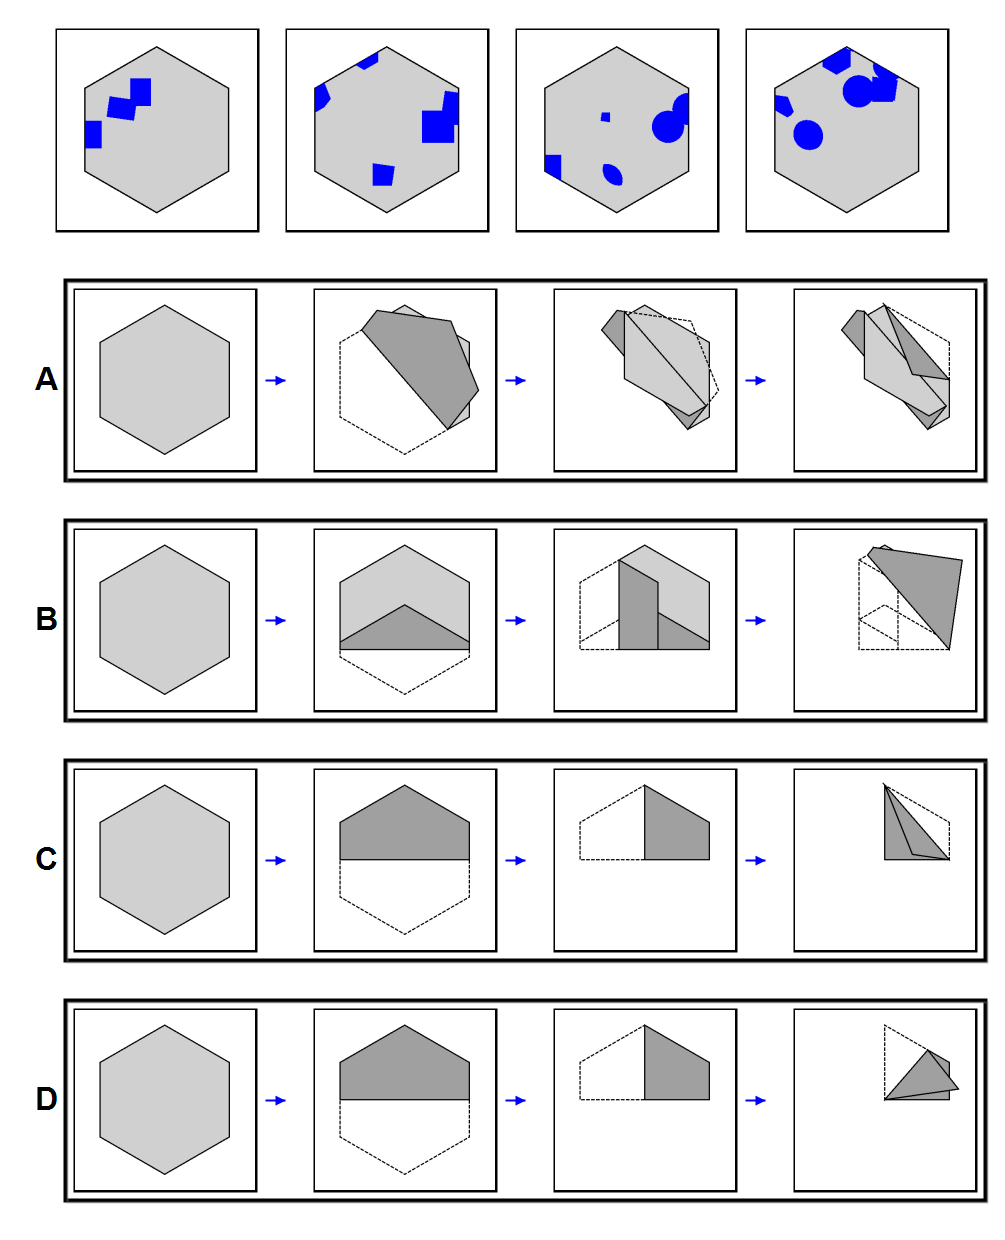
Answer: A